Question: This is a screenshot to illustrate what is happening

As you see in the image, everything is shown to the right, even if I change the gravity field to "center". The thing is that when I test it on my phone it is shown as it should. But it is tough to be always running the app to design it.
Does anybody know the reason?
Thank you very much!
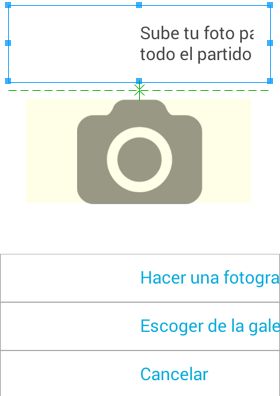
Answer: I am facing the same issue, but with Api Lvl 17.